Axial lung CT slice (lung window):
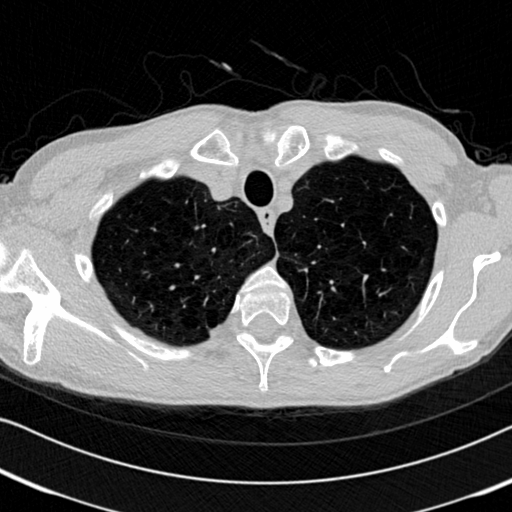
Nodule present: no